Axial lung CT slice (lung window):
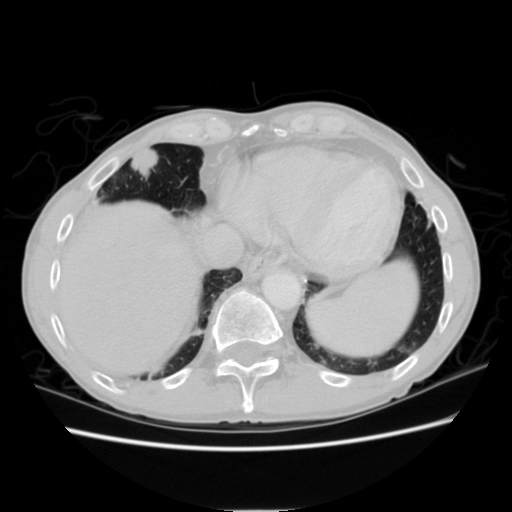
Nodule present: yes
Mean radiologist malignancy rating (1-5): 4.5